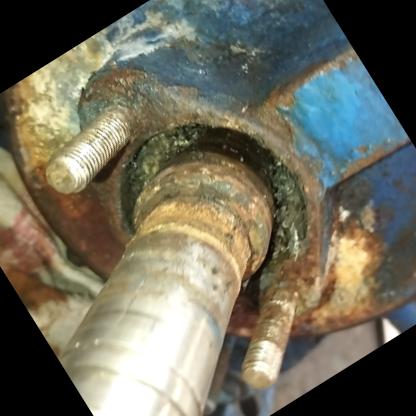
Klasa: inne